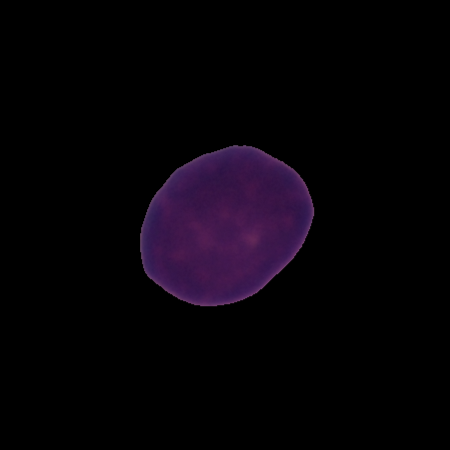
Label: healthy